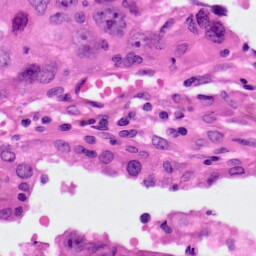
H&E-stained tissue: Lung